Question: This is my first time doing this sort of project so apologies if the question is silly.
I've got a question about using a C project with a project in the iPhone SDK. I've dragged and dropped the C project into the iPhone project in Xcode (so it appears in the screenshot below).
sjeng.h is a file inside GameEngine.xcodeproj, but when I try to include the header file, I not only receive an error, but the file it is looking for seems to be capitalized whereas the import statement is not.

Does anyone know what the problem might be?
Thanks!
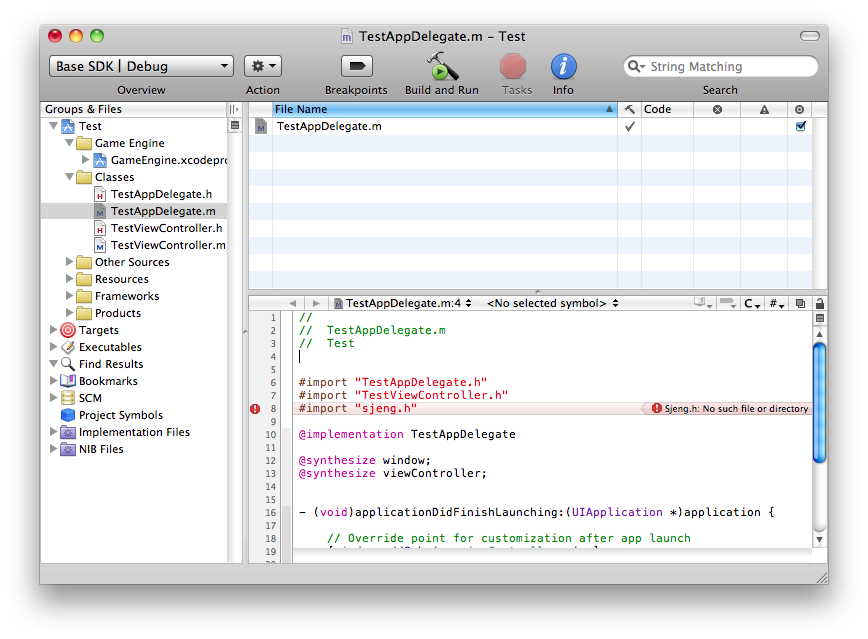
Answer: You can add files to an XCode project either by drag & drop, or by the Project/Add to project... command (2 ways of accomplishing the same thing).
The problem appears to be that you have added the "GameEngine.xcodeproj" project file into your "Test" project, but you have not included the files (such as sjeng.h) that actually comprise the "GameEngine" project. That's not going to work.
There are two separate ways you could approach this:
1) add all the .c and .h files from "GameEngine" to "Test", and just compile them as part of the iPhone application directly. This is sometimes the most straightforward way, but it's not exactly best practice in terms of modularity and code reuse.
2) make the "GameEngine" project build a Framework (perhaps it's already set up to build as a framework), then add that Framework to your "Test" project. Obviously, you'll need to build the "GameEngine" Framework using the iPhone SDK with appropriate settings (simulator vs. device) to match how you're building the rest of the application. In this case you would have a 2-step build process: first open the "GameEngine" project and build the Framework, then open your "Test" project and build it.